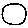
Label: moon